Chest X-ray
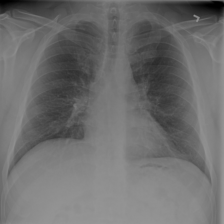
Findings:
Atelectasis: negative
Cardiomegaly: negative
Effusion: negative
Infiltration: negative
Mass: negative
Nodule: negative
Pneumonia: negative
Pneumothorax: negative
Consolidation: negative
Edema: negative
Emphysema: negative
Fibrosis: negative
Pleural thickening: negative
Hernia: negative